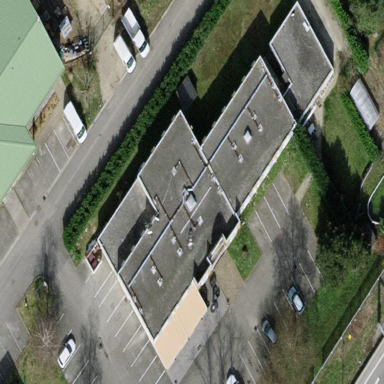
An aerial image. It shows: Hotel building suitable for tourism.